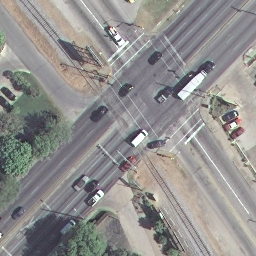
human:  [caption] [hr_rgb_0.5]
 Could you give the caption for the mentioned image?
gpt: An intersection with some cars on the road .

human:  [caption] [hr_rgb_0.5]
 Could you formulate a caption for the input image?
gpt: An intersection with some houses and plants at the corners .

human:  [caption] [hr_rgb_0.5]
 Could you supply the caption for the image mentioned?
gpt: A intersection  with some plants at the corners .

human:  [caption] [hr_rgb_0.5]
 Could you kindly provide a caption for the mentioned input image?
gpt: An intersection with two roads are not vertical to each other .

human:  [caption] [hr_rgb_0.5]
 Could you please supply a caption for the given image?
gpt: An intersection with two roads are not vertical to each other .